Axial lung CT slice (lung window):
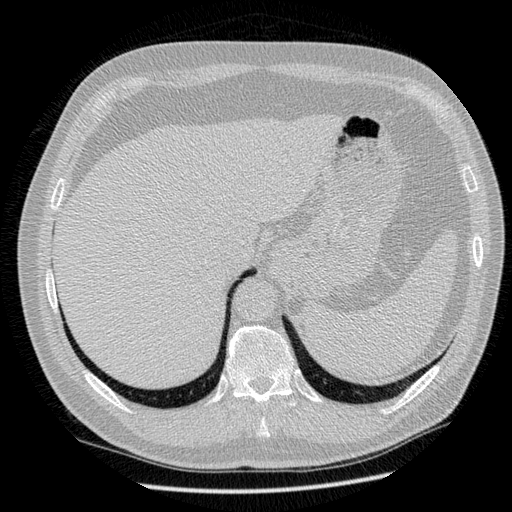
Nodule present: no